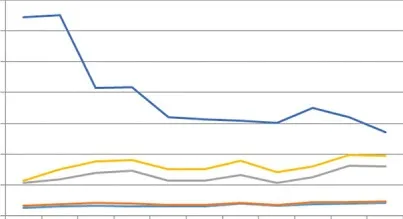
Data for hemorrhage and coagulation.
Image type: pathology (immunostaining)